Fundus camera: zeiss
Shooting center: fovea
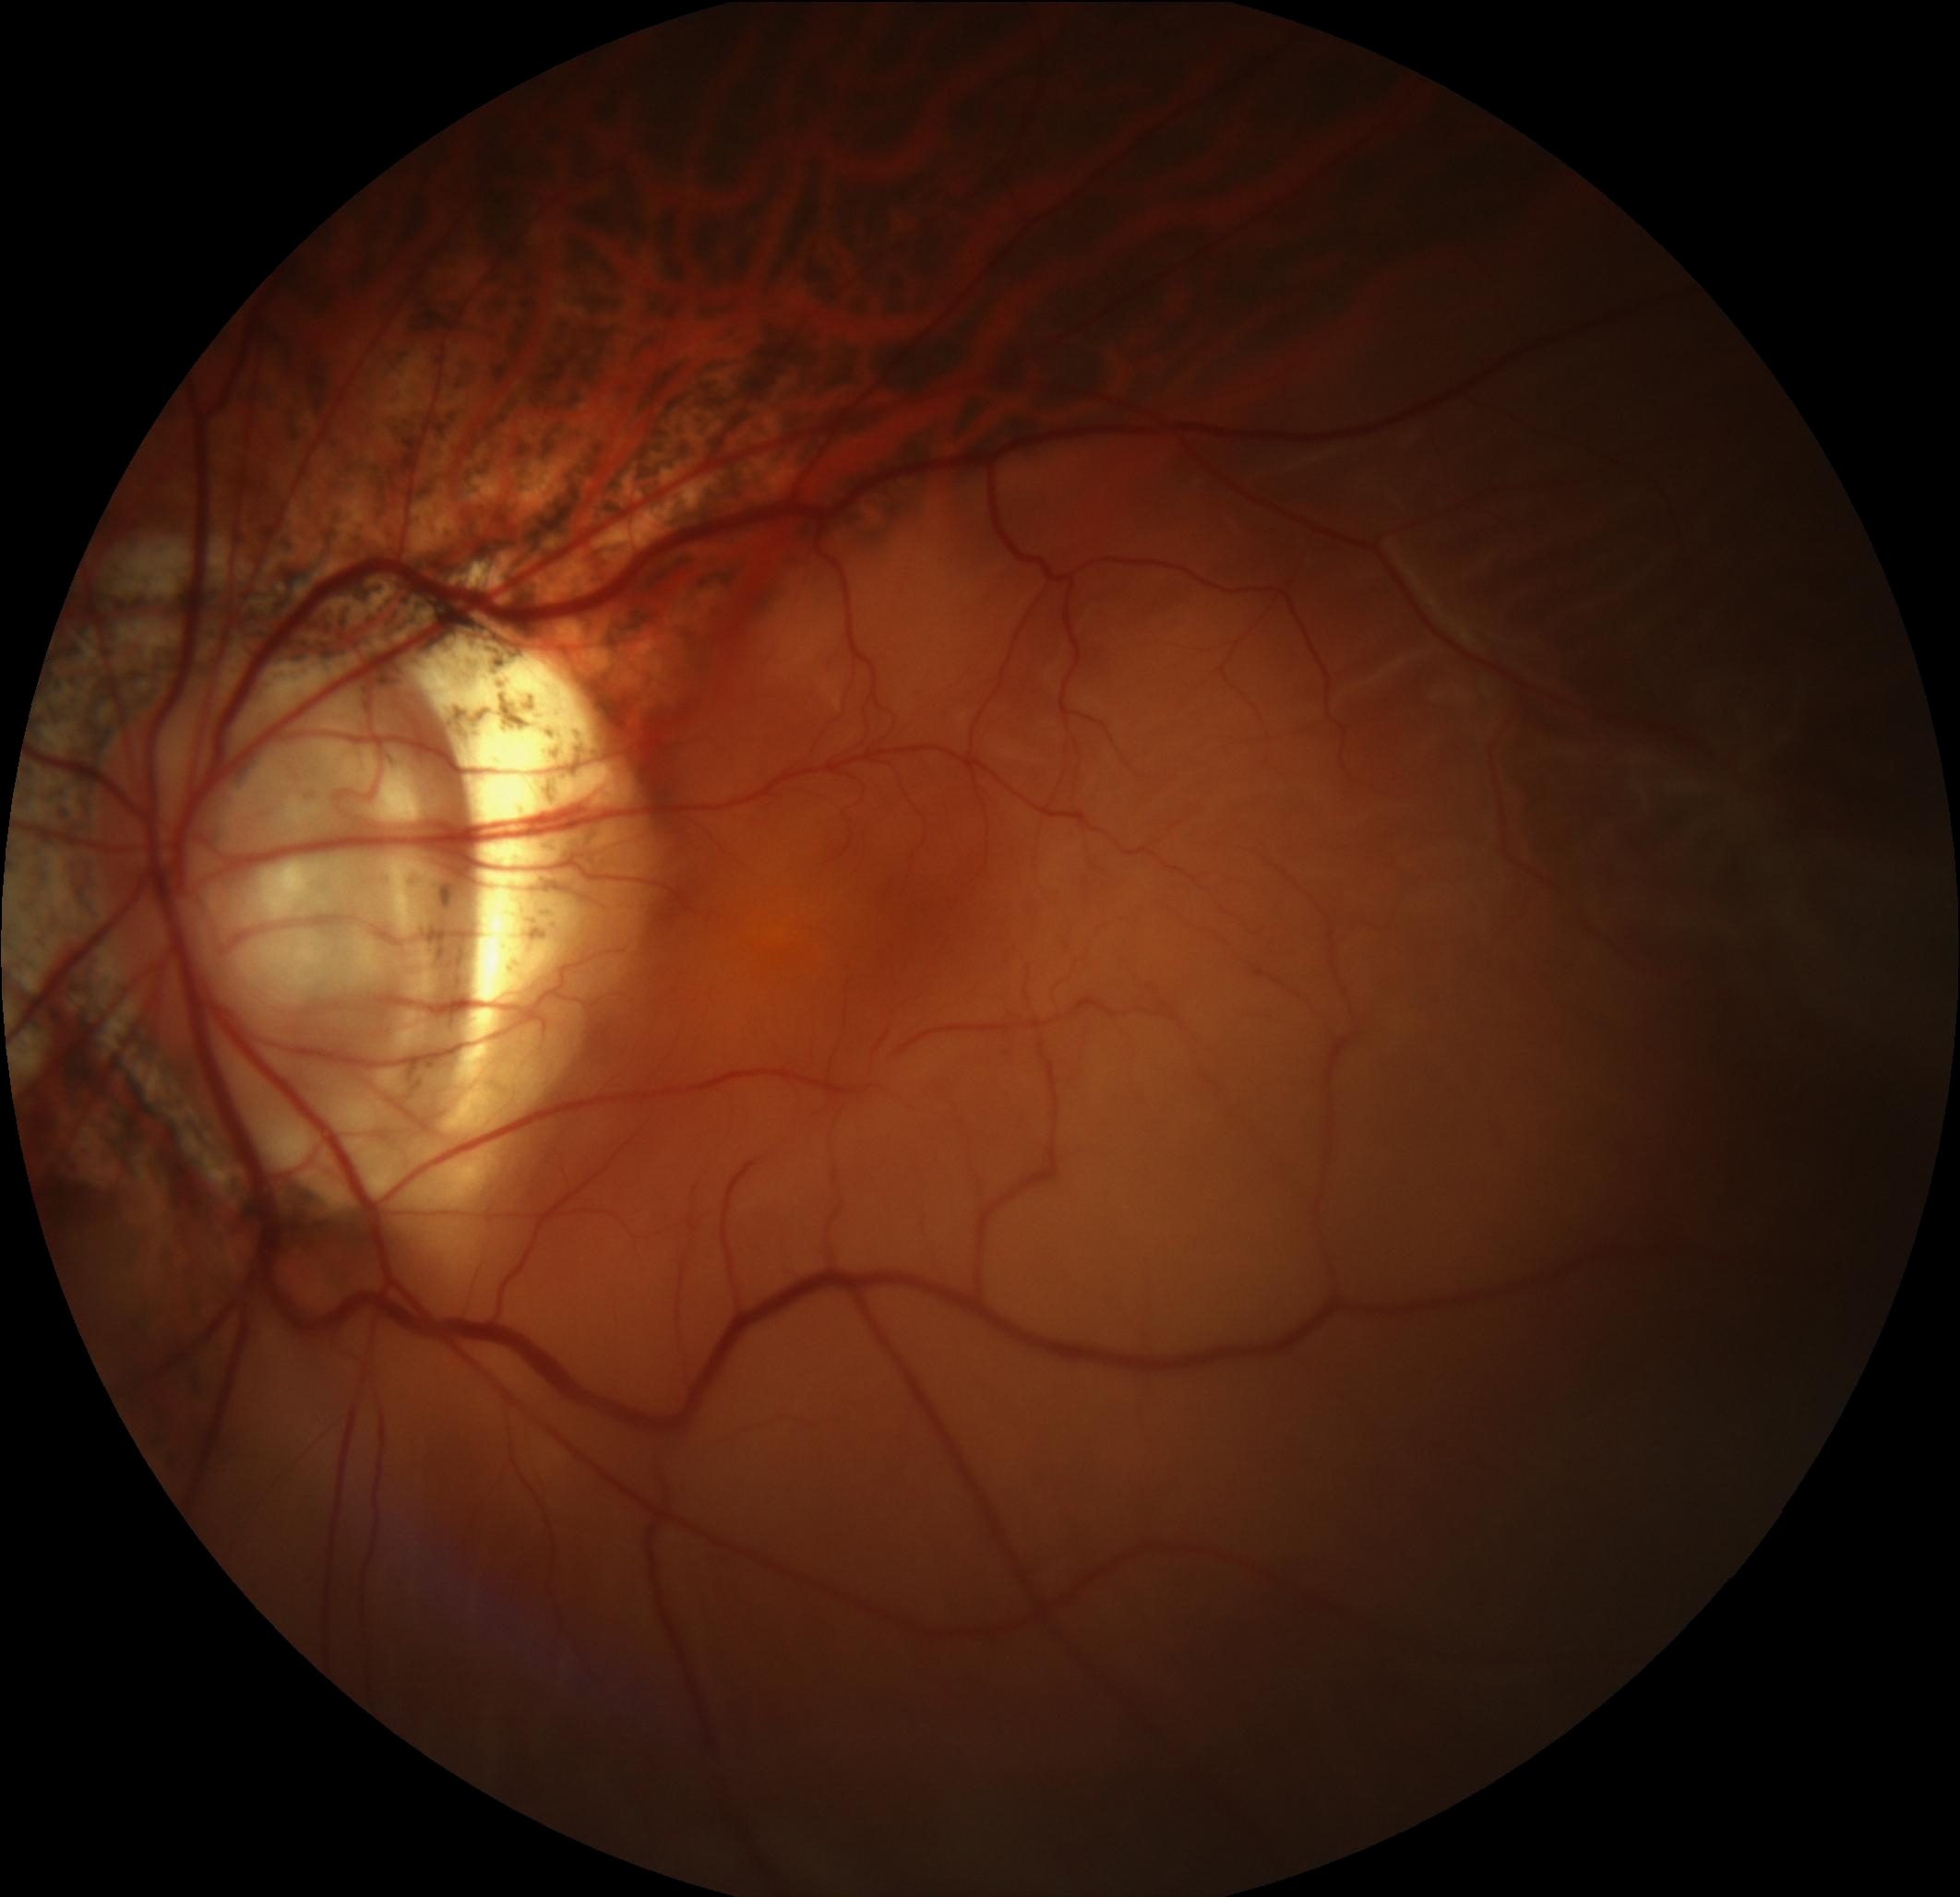
Pathologic myopia: yes
Patchy retinal atrophy: present
Retinal detachment: present